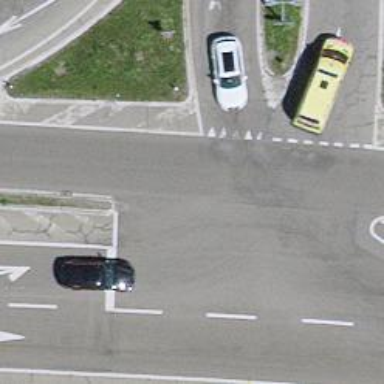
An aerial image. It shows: Secondary road with asphalt surface.